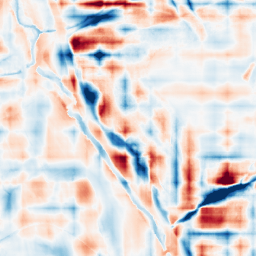
Category: wavelet
Decomposition family: wavelet_reverse_biorthogonal
Decomposition parameters: wavelet: rbio2.4
level: 5
Upsampling method: quartic
Upsampling parameters: scale: 2
Upsampling scale: 2